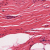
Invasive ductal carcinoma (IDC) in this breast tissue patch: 0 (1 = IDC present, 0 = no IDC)